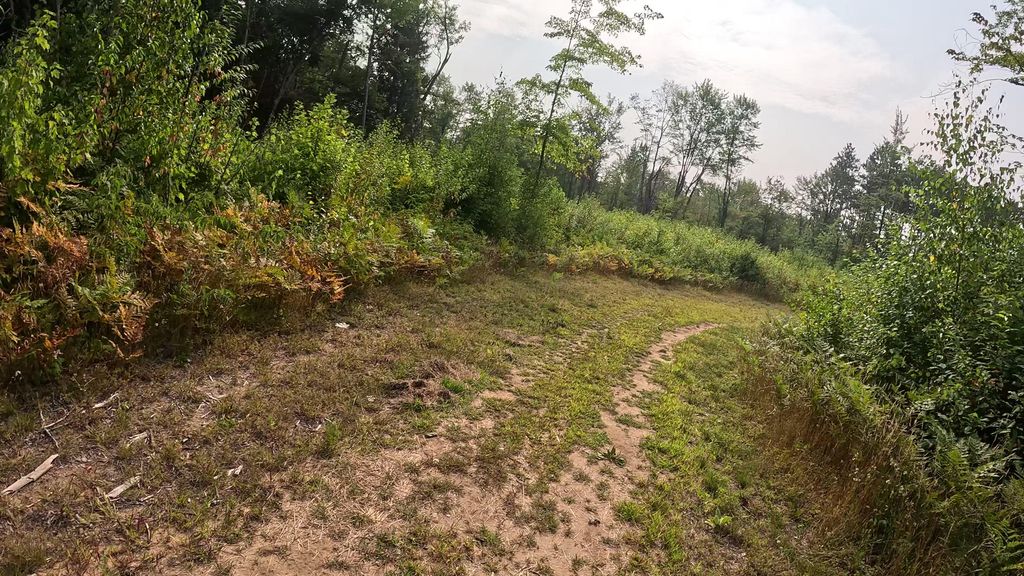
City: ottawa-gatineau